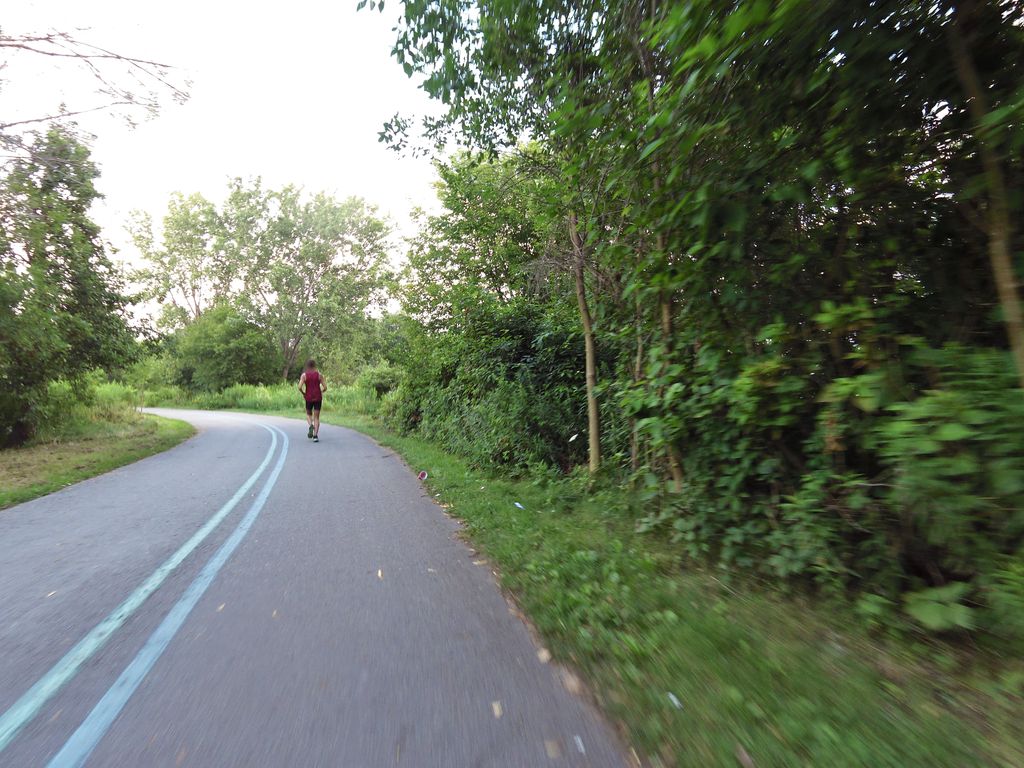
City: toronto